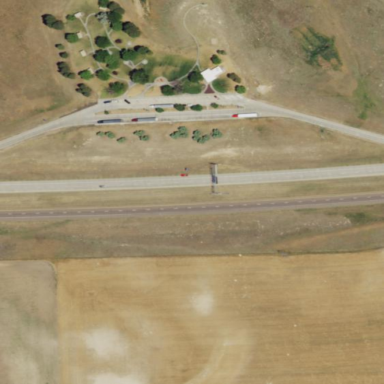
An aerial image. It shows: Rest area on the road.